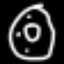
Label: donut